Question: I am displaying a HUD while populating the TableView, but it seems to be showing behind the TableView (tableview separator breaking the hud).

Here's the code in the TableViewController:
'''
- (void)viewDidLoad {
[super viewDidLoad];
MBProgressHUD *hud = [MBProgressHUD showHUDAddedTo:self.view animated:YES];
hud.mode = MBProgressHUDModeText;
hud.labelText = @"Loading";
// Populate the table
[self getTableData];
self.tableView.rowHeight = 90;
}
'''
It's doing this only with TableViews.
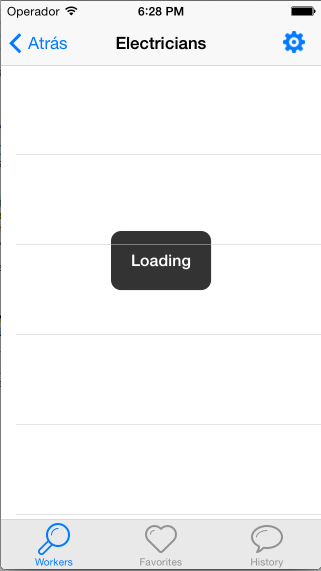
Answer: The issue here is that you are adding the HUD when the view loads, which is likely before your tableView has been displayed, so the tableView is created and appears to cover the HUD. Move that code into viewDidAppear and your problem will go away:
'''
- (void)viewDidAppear:(BOOL)animated {
[super viewDidAppear:animated];
MBProgressHUD *hud = [MBProgressHUD showHUDAddedTo:self.view animated:YES];
hud.mode = MBProgressHUDModeText;
hud.labelText = @"Loading";
}
'''